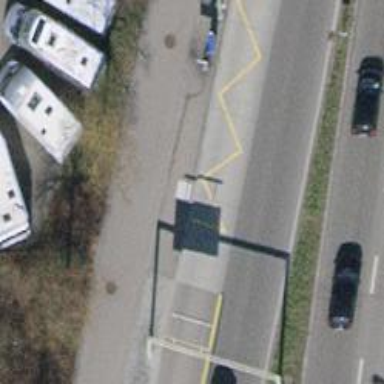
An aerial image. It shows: Platform for public transport and road usage.